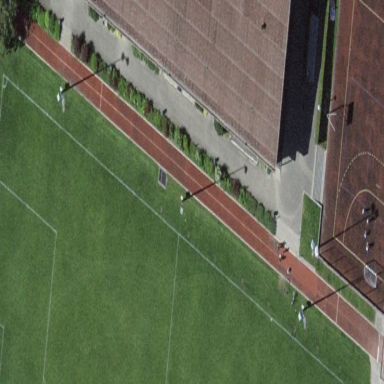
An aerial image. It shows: Track located within leisure land area.